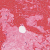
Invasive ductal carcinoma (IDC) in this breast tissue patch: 0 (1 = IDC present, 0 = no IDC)